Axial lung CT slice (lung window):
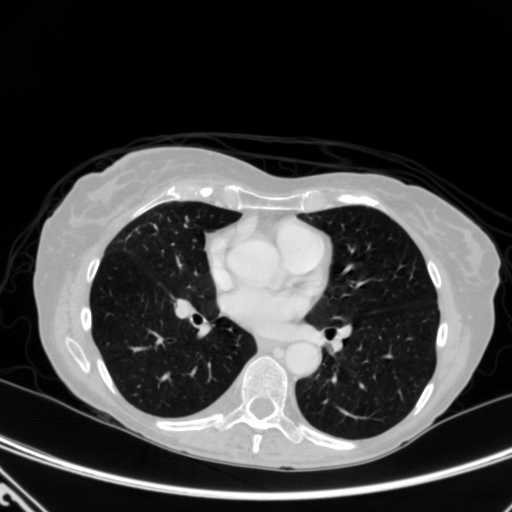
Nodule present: no